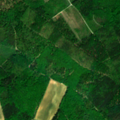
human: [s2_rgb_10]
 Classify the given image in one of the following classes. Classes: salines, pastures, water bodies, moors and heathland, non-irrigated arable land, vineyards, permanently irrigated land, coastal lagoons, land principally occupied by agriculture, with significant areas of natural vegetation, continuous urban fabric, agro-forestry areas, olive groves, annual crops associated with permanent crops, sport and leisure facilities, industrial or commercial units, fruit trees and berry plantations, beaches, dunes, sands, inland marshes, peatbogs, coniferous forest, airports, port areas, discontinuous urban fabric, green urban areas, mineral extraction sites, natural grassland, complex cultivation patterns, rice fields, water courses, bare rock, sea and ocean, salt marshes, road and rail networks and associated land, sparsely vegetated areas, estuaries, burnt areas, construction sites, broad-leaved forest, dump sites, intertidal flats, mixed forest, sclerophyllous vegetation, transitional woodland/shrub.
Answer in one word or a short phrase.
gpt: non-irrigated arable land, broad-leaved forest, mixed forest